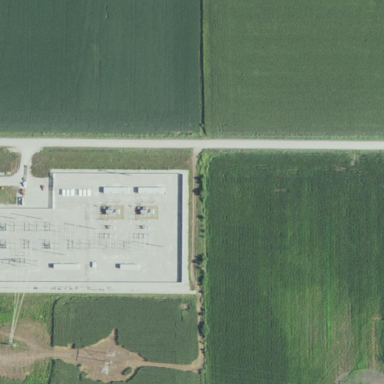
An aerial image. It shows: Power substation dedicated to generation.